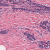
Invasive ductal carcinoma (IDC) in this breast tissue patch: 0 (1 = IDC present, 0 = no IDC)